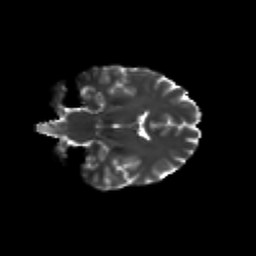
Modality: T2w
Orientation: coronal
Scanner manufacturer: siemens
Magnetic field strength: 3 T
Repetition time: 9.2 s
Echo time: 0.084 s